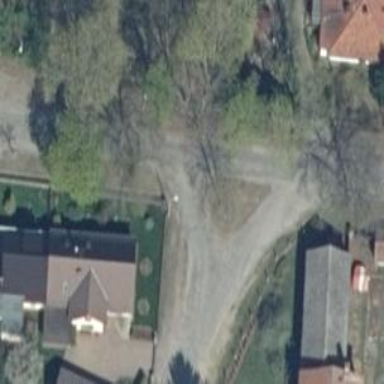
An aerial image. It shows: Asphalt road in residential area.